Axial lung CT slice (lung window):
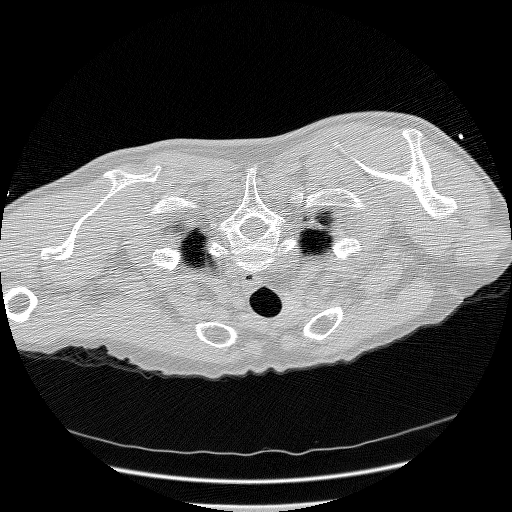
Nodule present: no